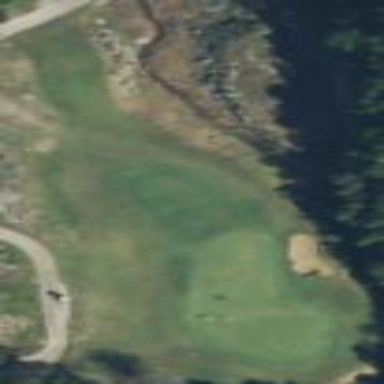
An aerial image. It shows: Rough grassy area used for golf.